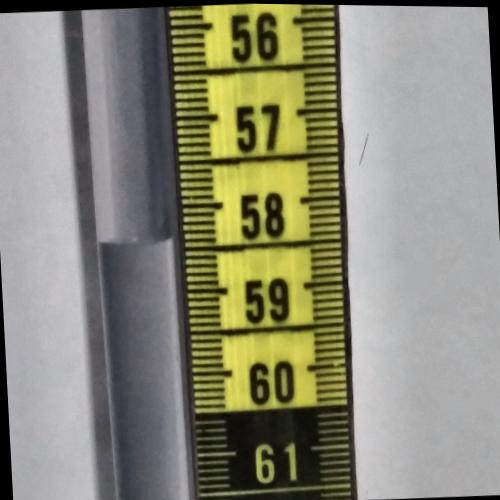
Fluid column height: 58.4 cm